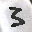
Label: 3